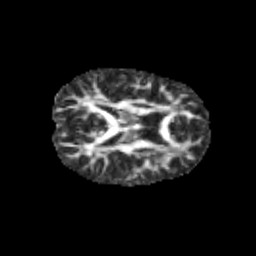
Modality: FA
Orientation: axial
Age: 9
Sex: female
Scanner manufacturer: siemens
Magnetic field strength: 3 T
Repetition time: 3.8 s
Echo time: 0.07 s